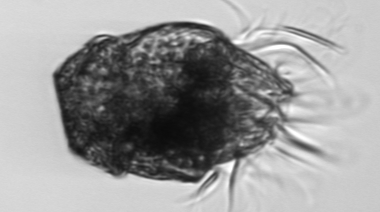
Label: Laboea_strobila